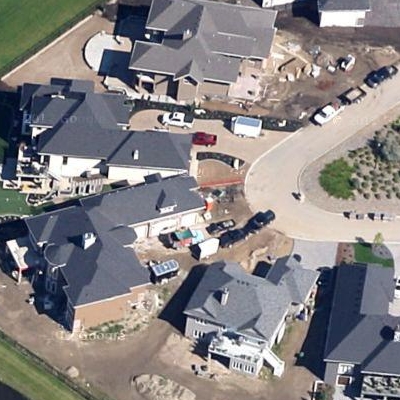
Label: Resident